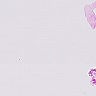
Metastatic tissue present: no